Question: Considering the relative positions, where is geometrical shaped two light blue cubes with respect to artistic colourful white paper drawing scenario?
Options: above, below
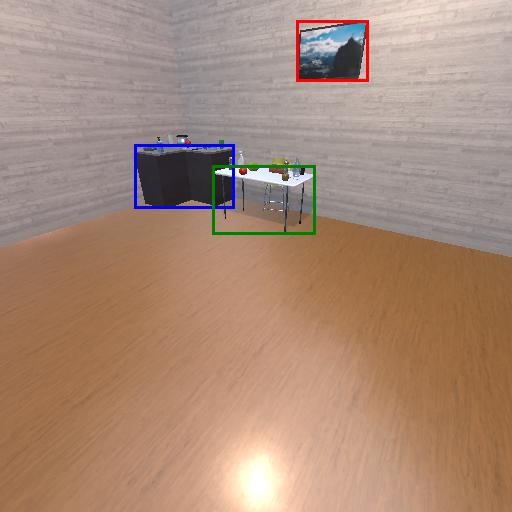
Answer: above